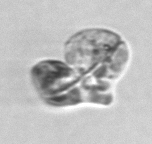
Label: Karenia